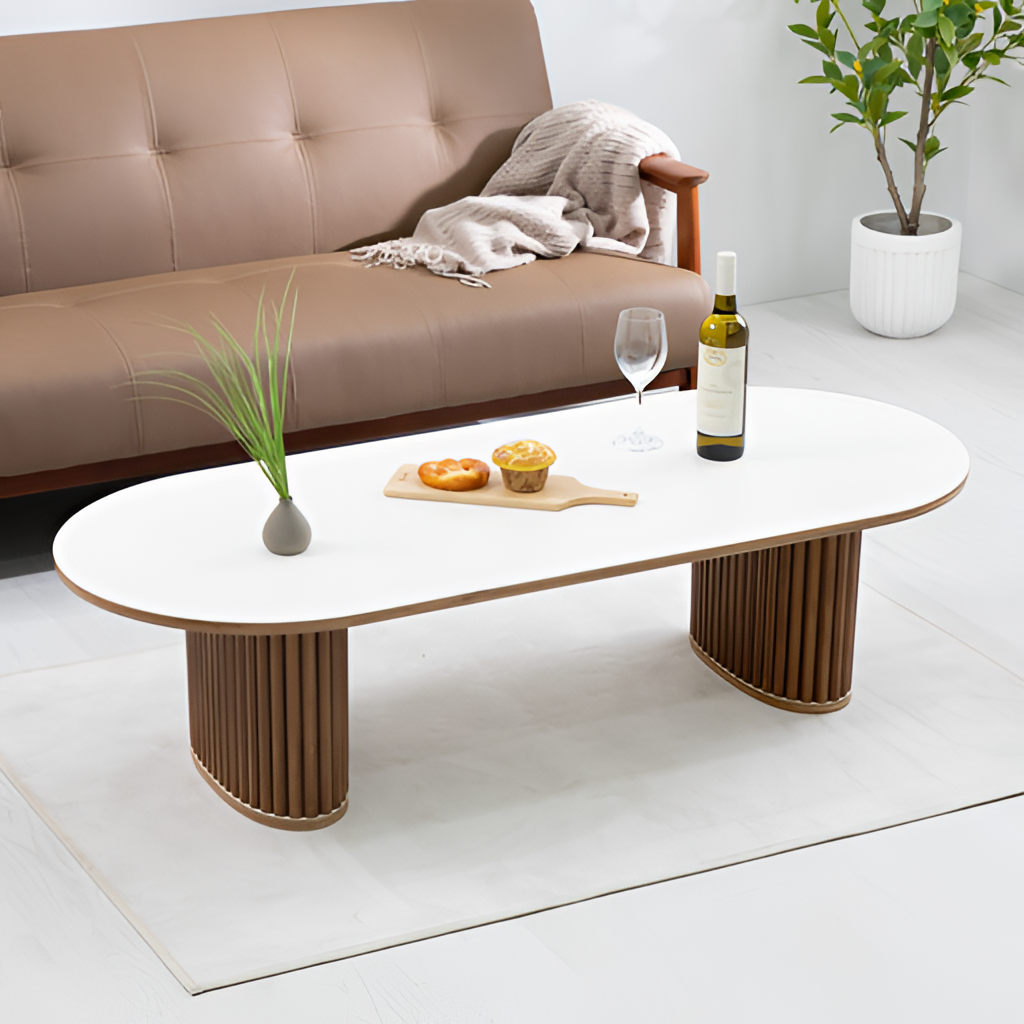
living room, white wood and laminate coffee table, minimalist, white paint wallpaper, with solid pattern, white wood flooring, with plank pattern